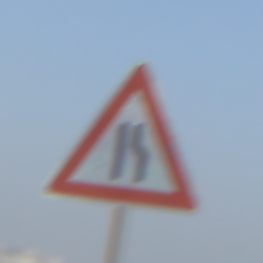
Verkehrszeichen: EinseitigVerengteFahrbahnRechts
Umgebung: Outdoor, Urban
Tageszeit: SunriseSunset
Wetter: Clear
Licht: Natural
Jahreszeit: NotSpecified
Kontrast: MediumContrast